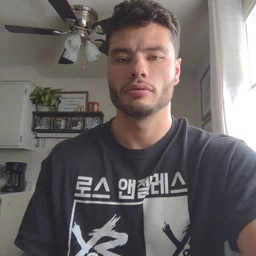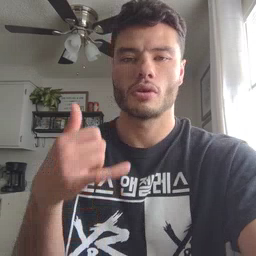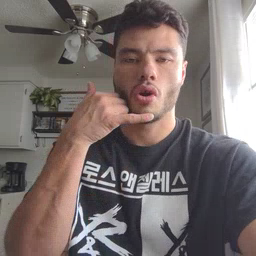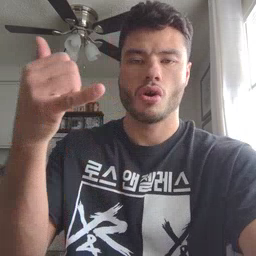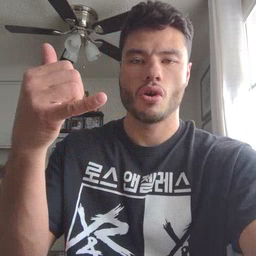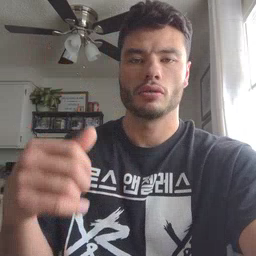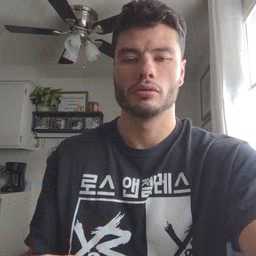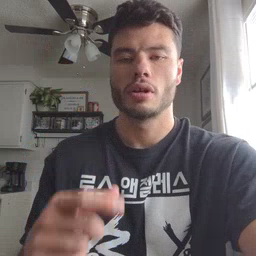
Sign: callonphone